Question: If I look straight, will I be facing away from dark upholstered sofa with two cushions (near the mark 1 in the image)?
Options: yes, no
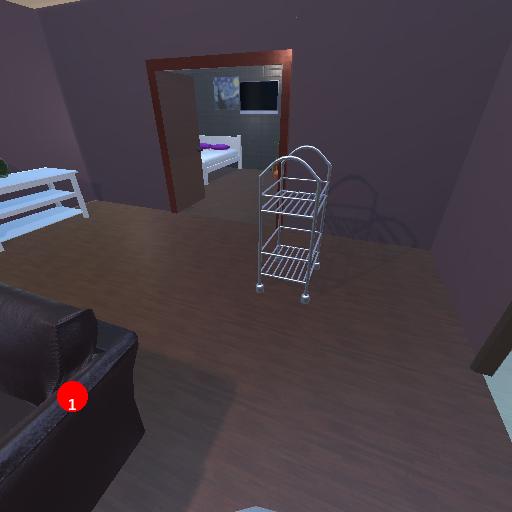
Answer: yes